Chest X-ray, AP view. Patient: 21 years old, sex F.
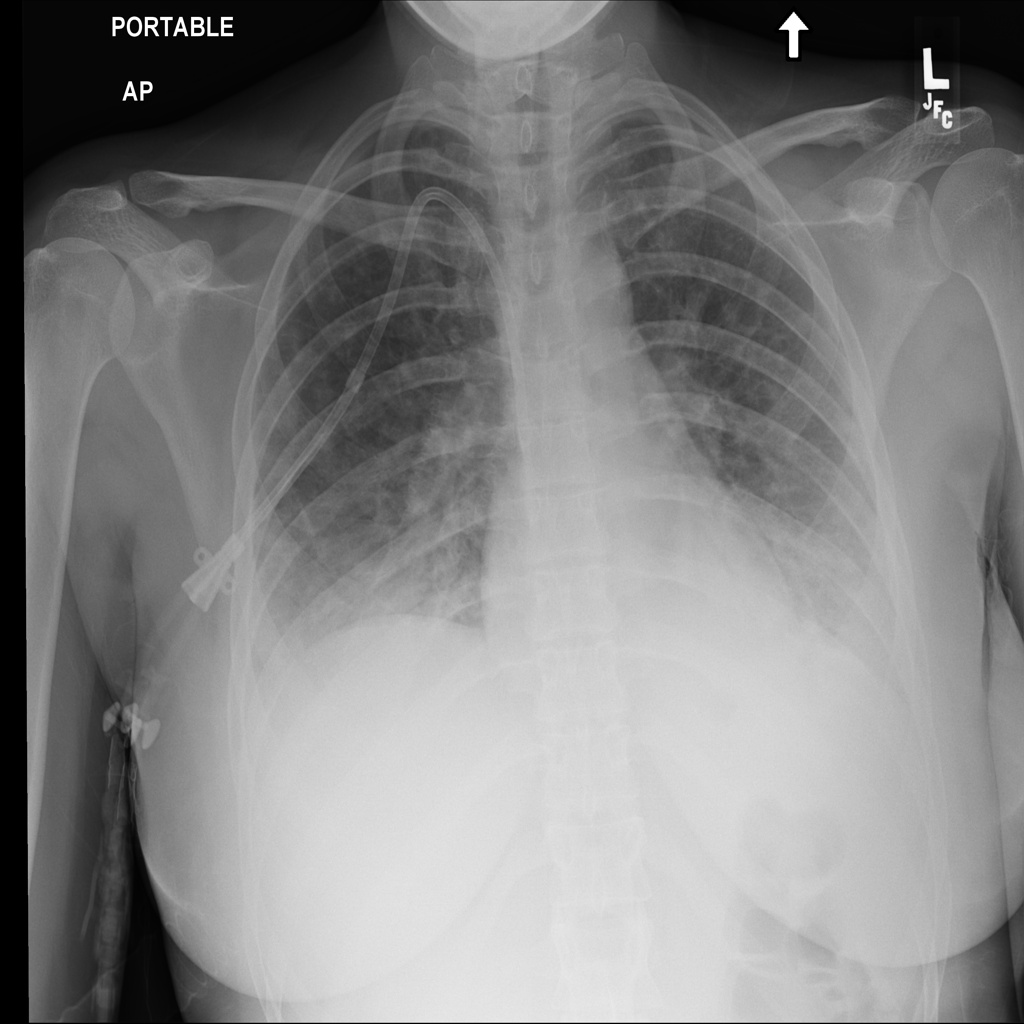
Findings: Infiltration, Mass